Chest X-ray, PA view. Patient: 70 years old, sex M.
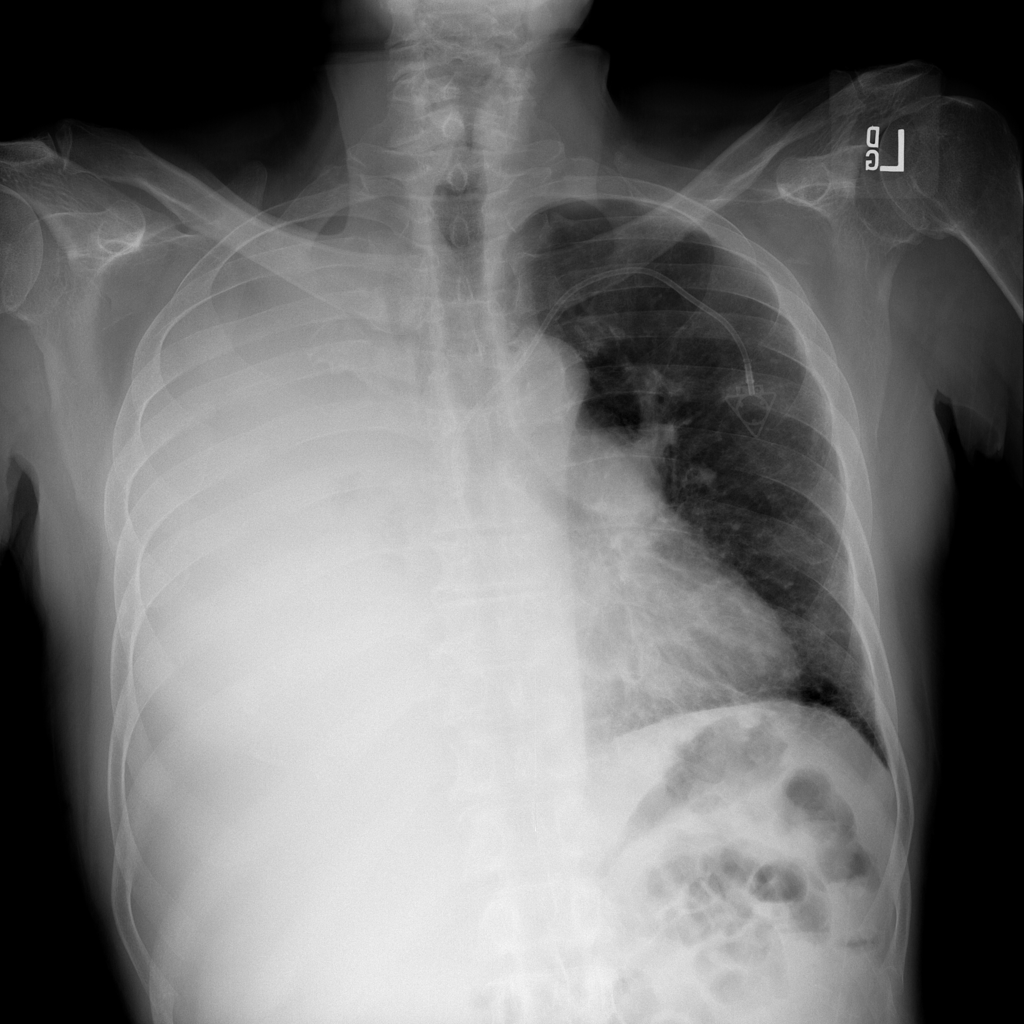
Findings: Infiltration, Nodule